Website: ulta-beauty
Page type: payment
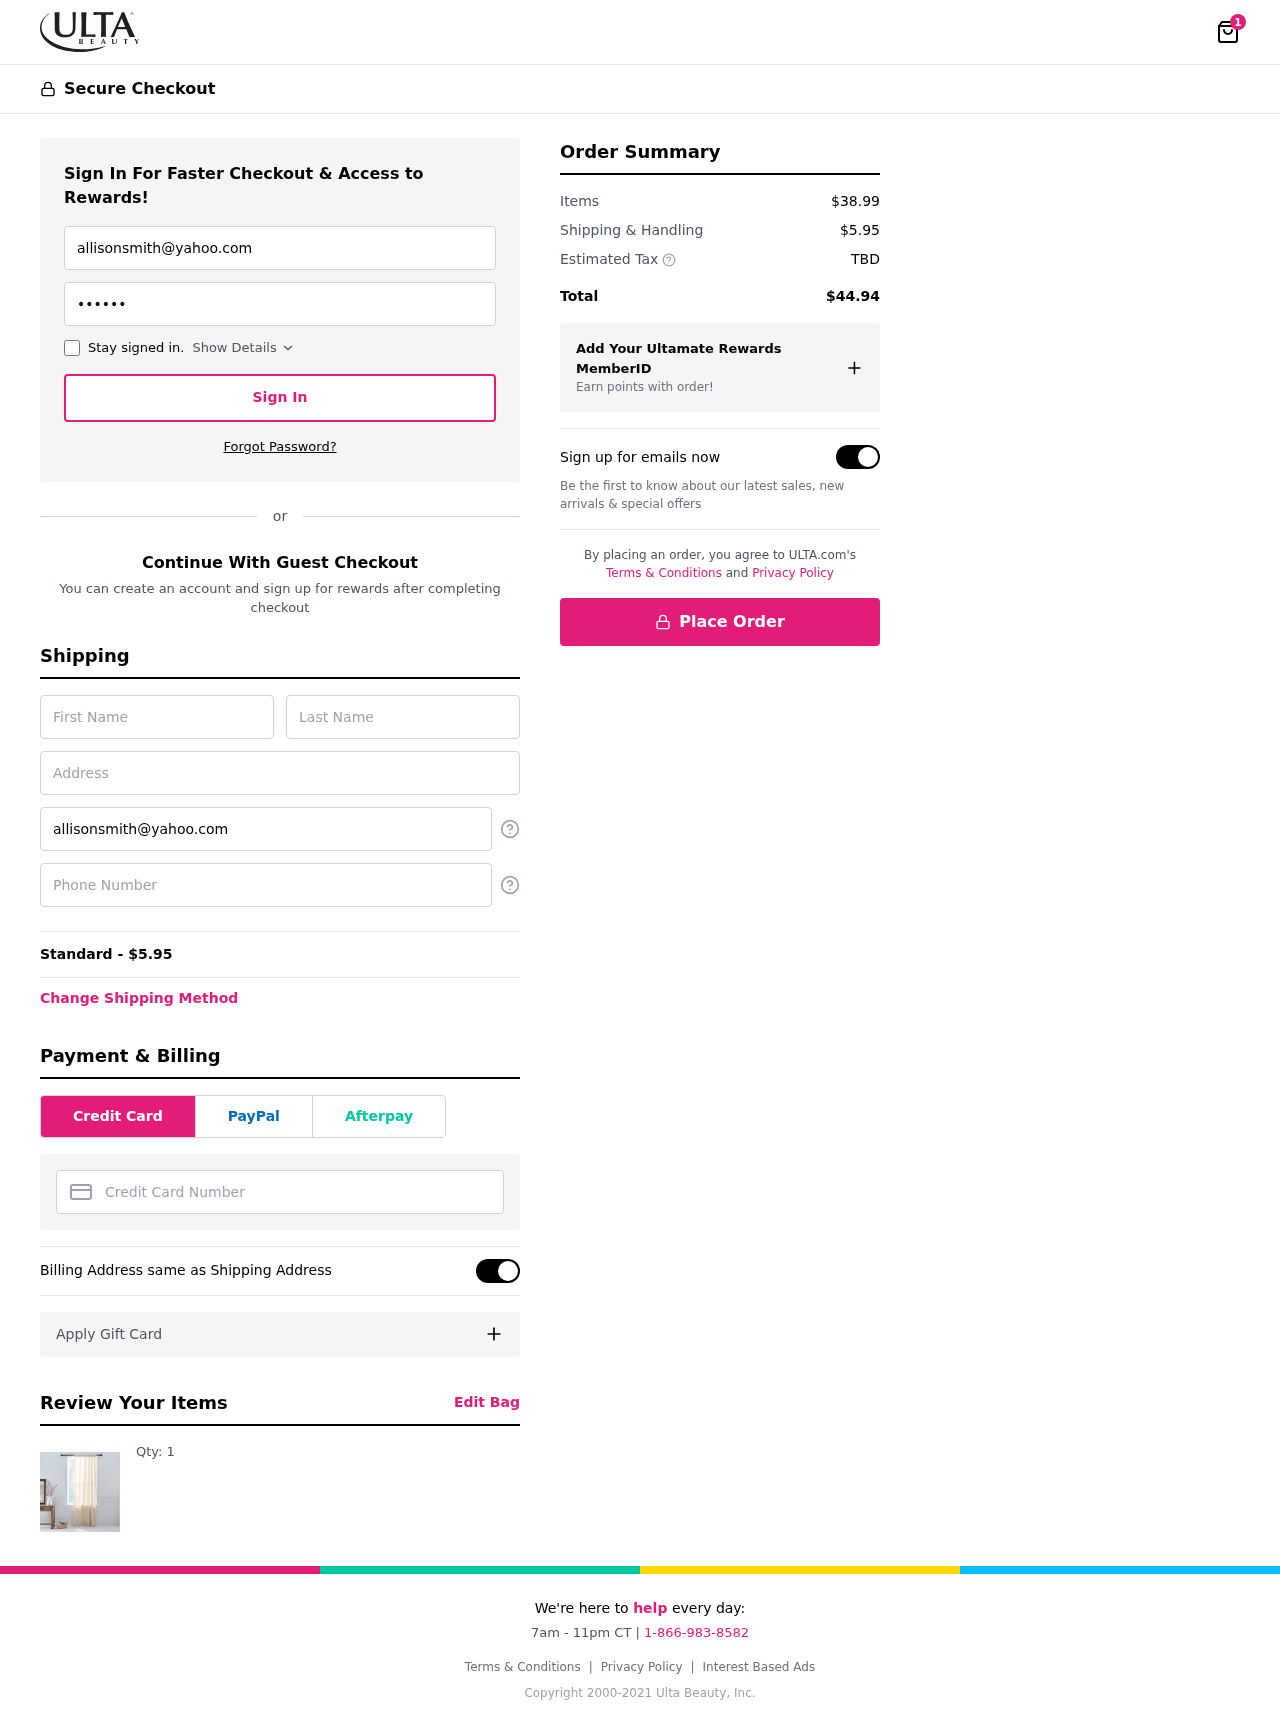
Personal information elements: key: PII_CARD_NUMBER
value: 2257 9956 9013 0106
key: PII_EMAIL
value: allisonsmith@yahoo.com
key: PII_FIRSTNAME
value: Allison
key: PII_LASTNAME
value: Smith
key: PII_PHONE
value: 6623608423
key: PII_STREET
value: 029 Kyle Skyway Suite 903
Product elements: key: PRODUCT1_QUANTITY
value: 1
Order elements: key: ORDER_NUM_ITEMS
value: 1
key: ORDER_SHIPPING_COST
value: $5.95
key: ORDER_SHIPPING_COST
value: Standard - $5.95
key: ORDER_SUBTOTAL
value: $38.99
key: ORDER_TAX
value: TBD
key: ORDER_TOTAL
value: $44.94